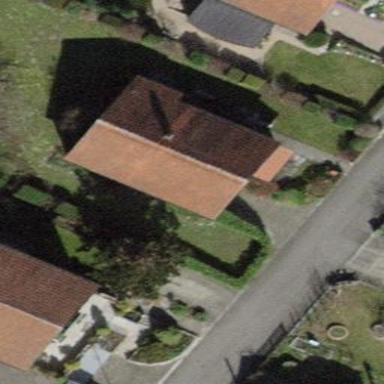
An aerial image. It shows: Pitched roof building.